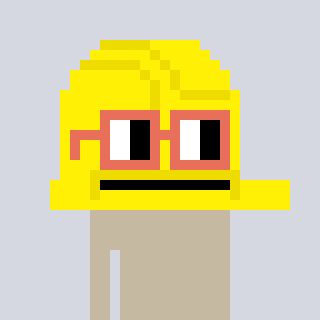
a pixel art character with square orange glasses, a construction helmet-shaped head and a orange-colored body on a cool background